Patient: sex M, age 31
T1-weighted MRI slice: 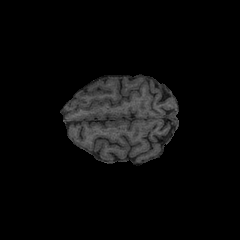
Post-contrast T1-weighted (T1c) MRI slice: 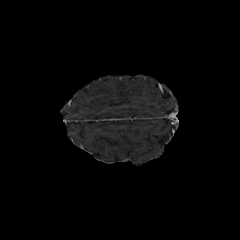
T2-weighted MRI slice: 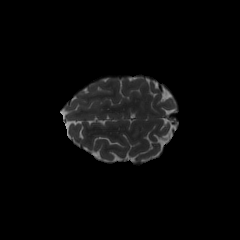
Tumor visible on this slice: no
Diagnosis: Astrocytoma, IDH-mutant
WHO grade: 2